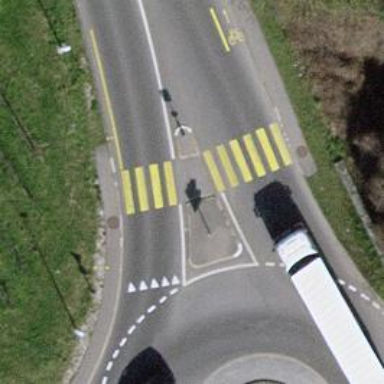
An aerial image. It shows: Marked road crossing with pedestrian island.